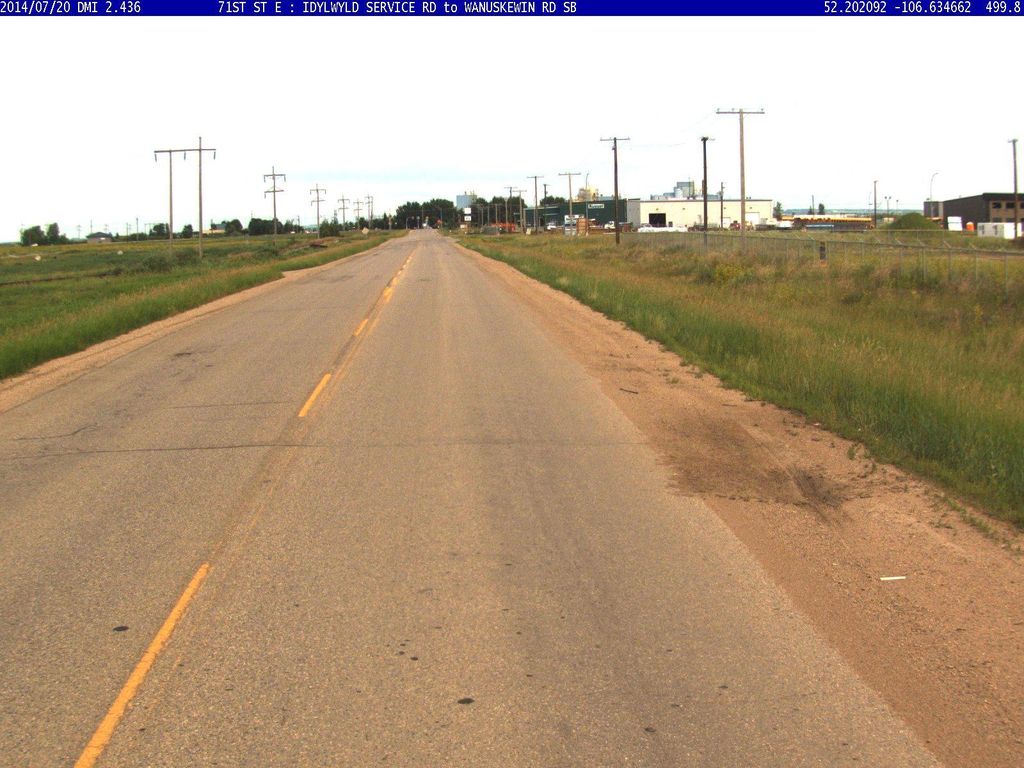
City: saskatoon